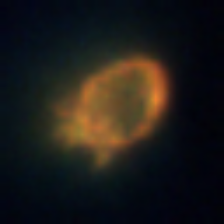
Taxon: Ciliates
Group: Other